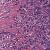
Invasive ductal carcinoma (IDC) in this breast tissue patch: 1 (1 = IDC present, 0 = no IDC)